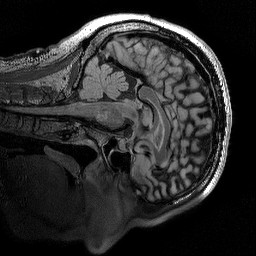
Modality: T2w
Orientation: sagittal
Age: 53
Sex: male
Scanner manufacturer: siemens
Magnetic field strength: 3 T
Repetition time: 5 s
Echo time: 0.386 s